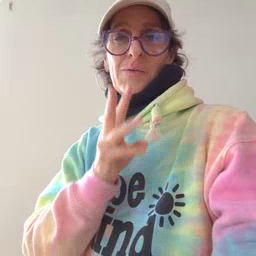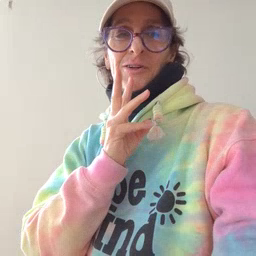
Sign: water